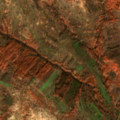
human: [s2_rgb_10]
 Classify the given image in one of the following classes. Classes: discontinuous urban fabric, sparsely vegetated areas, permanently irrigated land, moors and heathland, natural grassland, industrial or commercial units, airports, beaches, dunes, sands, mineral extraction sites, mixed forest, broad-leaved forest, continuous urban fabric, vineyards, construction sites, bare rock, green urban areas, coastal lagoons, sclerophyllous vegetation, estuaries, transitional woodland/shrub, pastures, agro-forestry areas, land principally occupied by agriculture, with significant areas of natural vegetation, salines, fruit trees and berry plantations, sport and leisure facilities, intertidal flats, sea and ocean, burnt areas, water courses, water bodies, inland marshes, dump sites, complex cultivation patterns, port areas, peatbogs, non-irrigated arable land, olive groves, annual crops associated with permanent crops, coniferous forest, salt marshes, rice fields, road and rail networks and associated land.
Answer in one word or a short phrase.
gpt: broad-leaved forest, transitional woodland/shrub